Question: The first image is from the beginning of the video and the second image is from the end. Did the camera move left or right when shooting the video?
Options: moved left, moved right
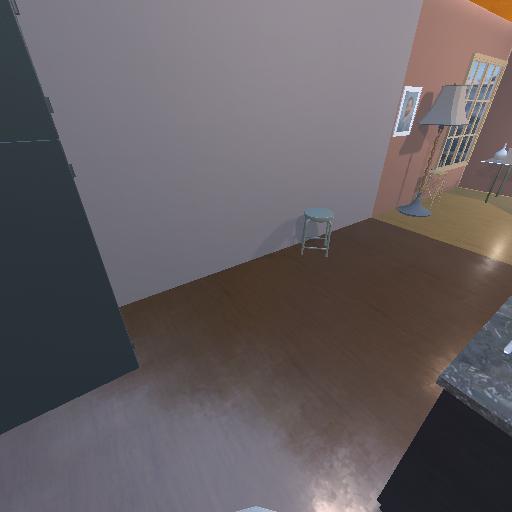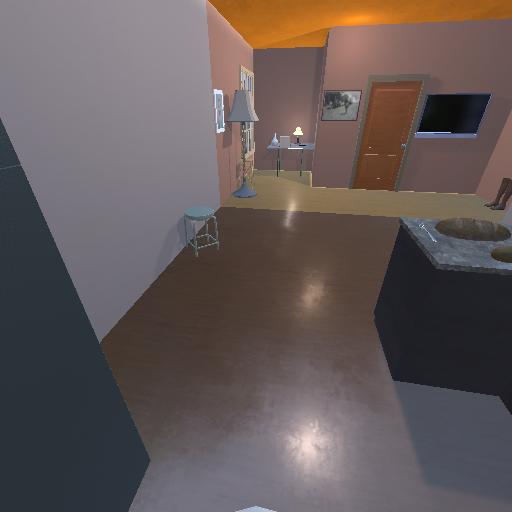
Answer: moved left